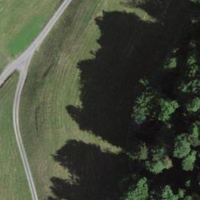
EUNIS habitat code: 41
Species observed at this site:
Lathyrus pratensis